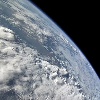
Label: cloud